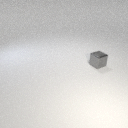
small gray metal cube